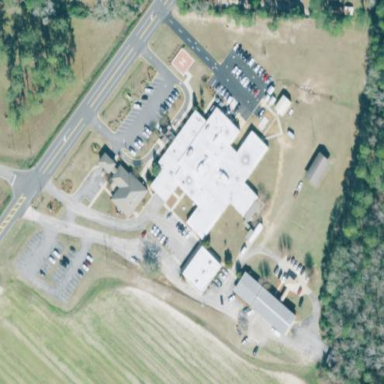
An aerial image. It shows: Healthcare facility identified as hospital.